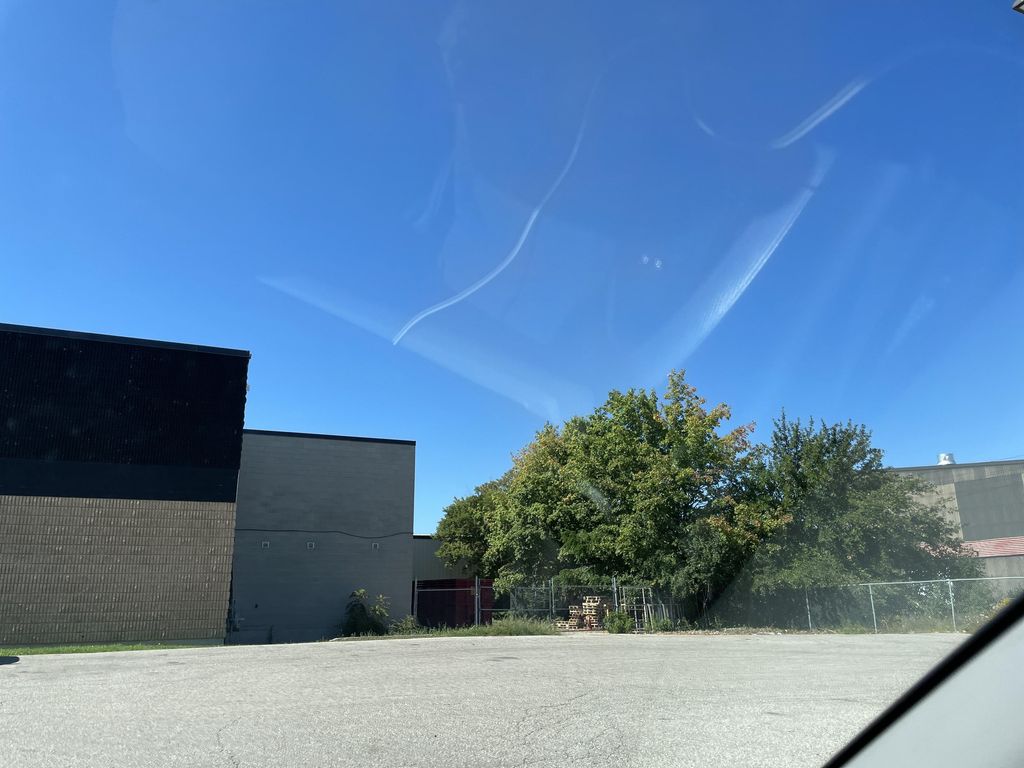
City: kitchener-waterloo